Field crop: maize
Growth stage: 2
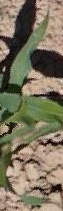
Species: maize